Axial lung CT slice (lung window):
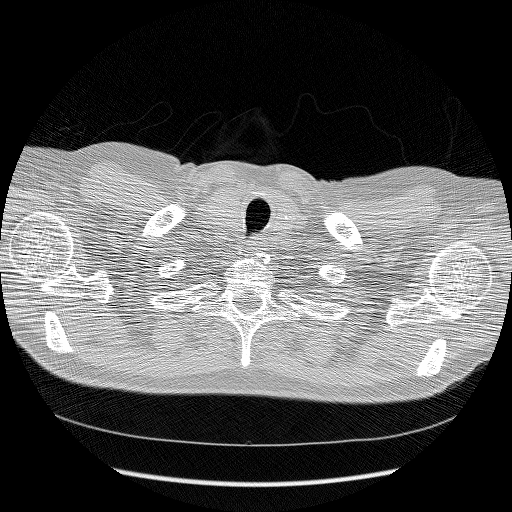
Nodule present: no